Question: So I try to make a post request having no internet connection using <URL>
'''
WinHttpReq := CreateOleObject('WinHttp.WinHttpRequest.5.1');
WinHttpReq.Open('POST', '<your_web_server>', false);
WinHttpReq.SetRequestHeader('Content-Type', 'application/x-www-form-urlencoded');
try
WinHttpReq.Send('data');
except
bla:= 'e';
finally
bla := 'f';
end;
'''
Yet exception does not get catched and I get crush of my setup application with next image:

How to handle OleObject exception in Inno Setup?
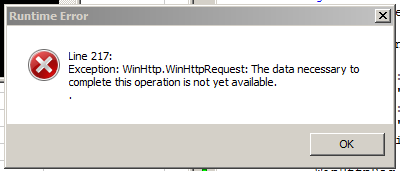
Answer: Your code is incomplete, but 'try..except' block catches all the exceptions, including those thrown by OLE objects. However, your screenshot shows the line number, where the exception was thrown, and so you were running debugger.
And debugger shows all exception messages regardless they are in a 'try..except' block, unless you uncheck option in Inno Setup IDE settings:

By default is this option enabled (which I would recommend to keep), which means that all exceptions are reported as exception messages and that's what might have mislead you. If you were running your setup without debugger attached, you wouldn't see that exception message.